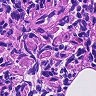
Metastatic tissue present: no